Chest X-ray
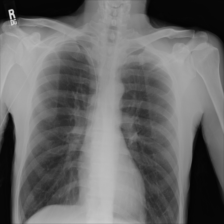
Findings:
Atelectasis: negative
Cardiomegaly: negative
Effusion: negative
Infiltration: negative
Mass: negative
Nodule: negative
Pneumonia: negative
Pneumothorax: negative
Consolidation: negative
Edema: negative
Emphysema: negative
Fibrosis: negative
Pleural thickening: negative
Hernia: negative